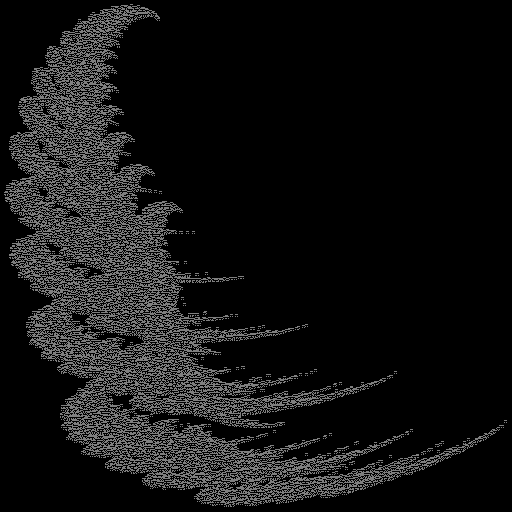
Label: snowdrift